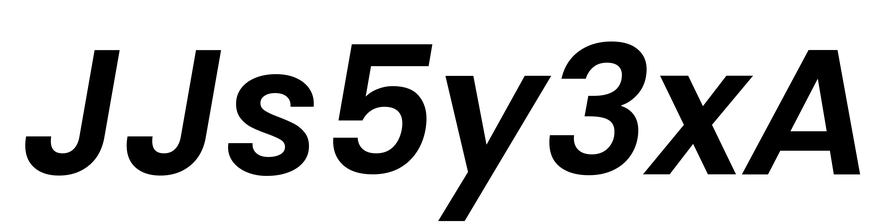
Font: Poppins-SemiBoldItalic